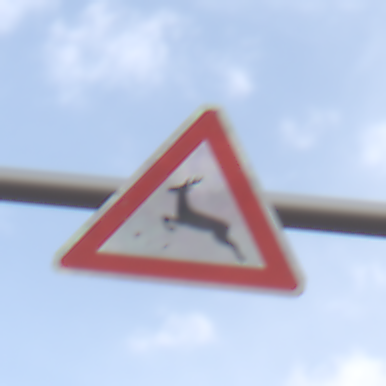
Verkehrszeichen: WildwechselRechts
Umgebung: Outdoor, Nature
Tageszeit: Midday
Wetter: PartlyCloudy
Licht: Natural
Jahreszeit: NotSpecified
Kontrast: LowContrast